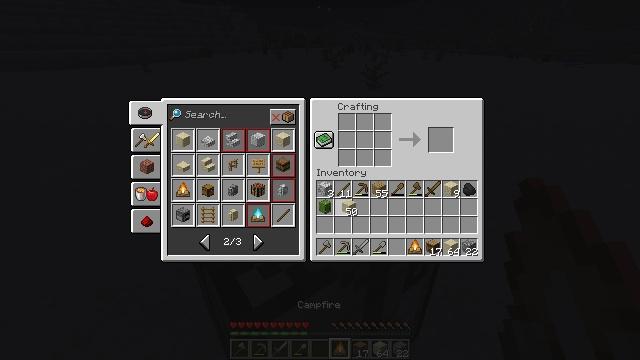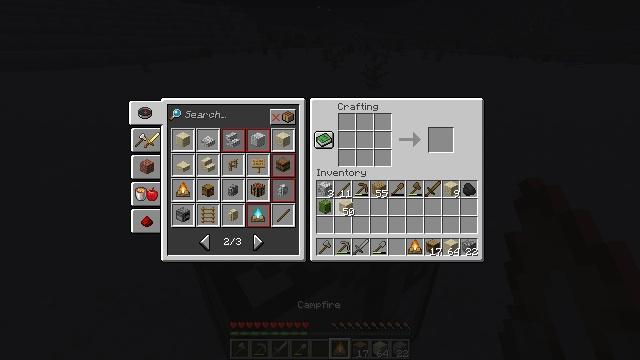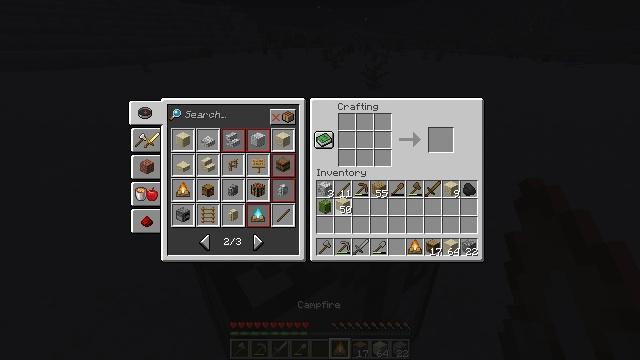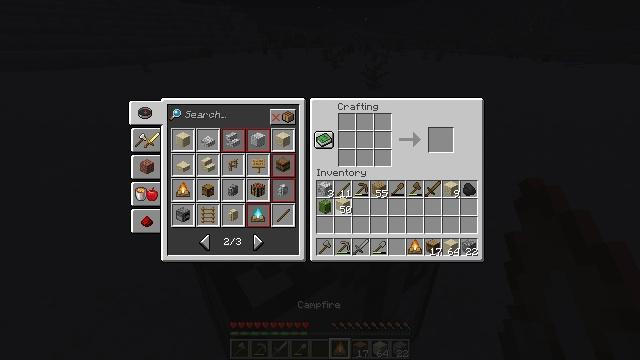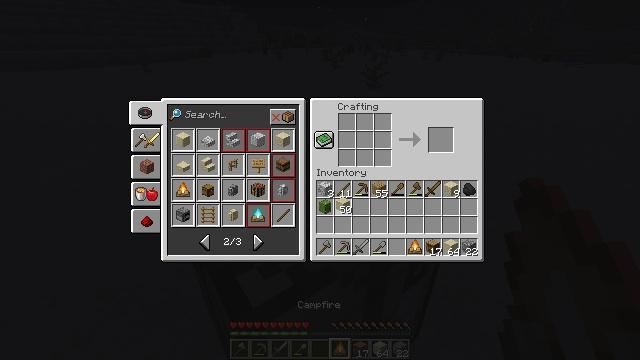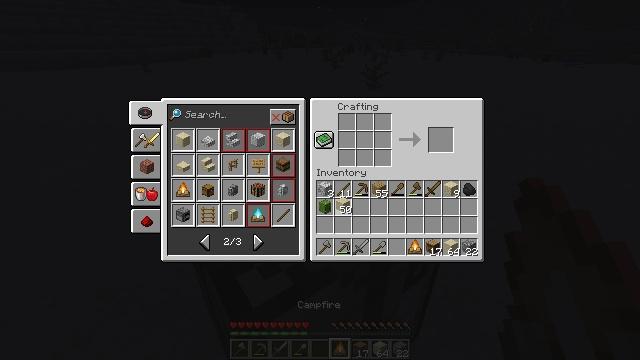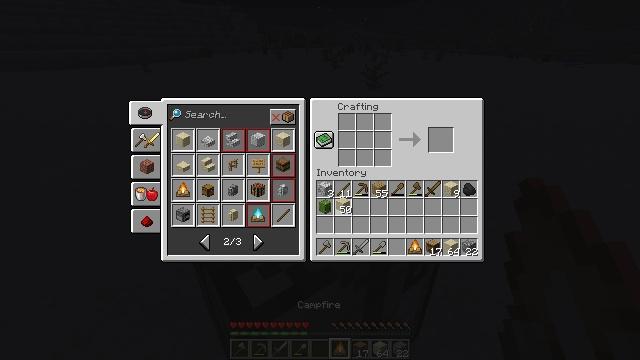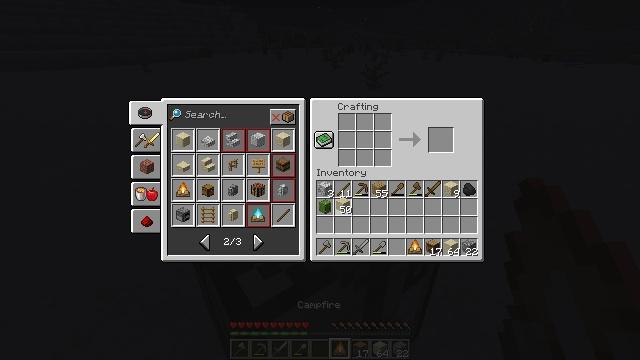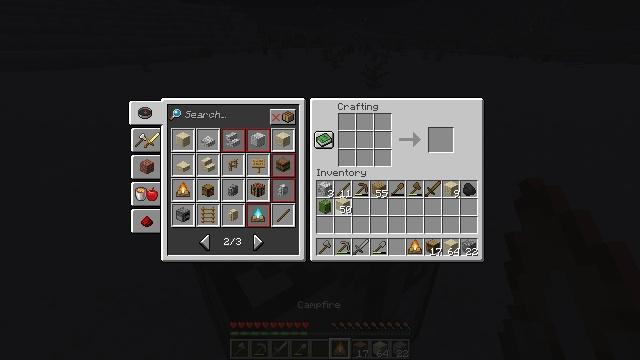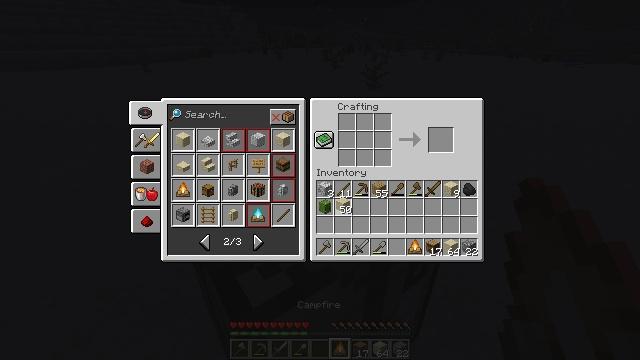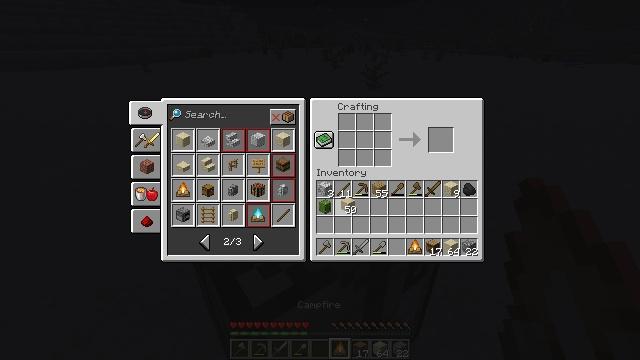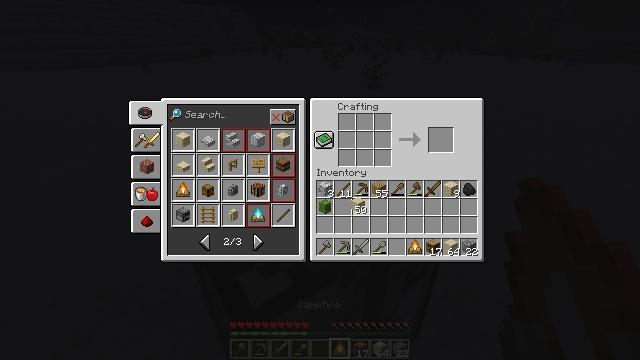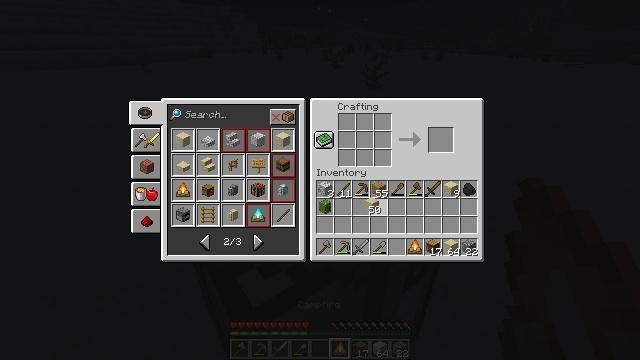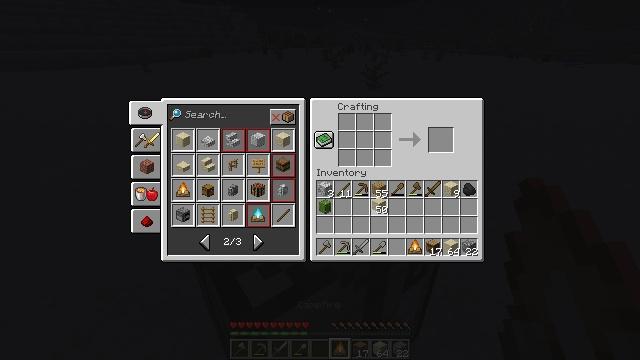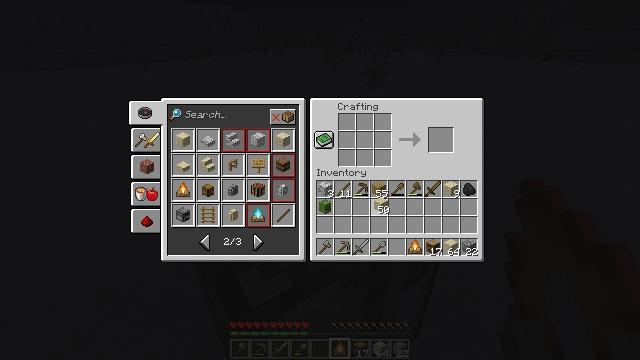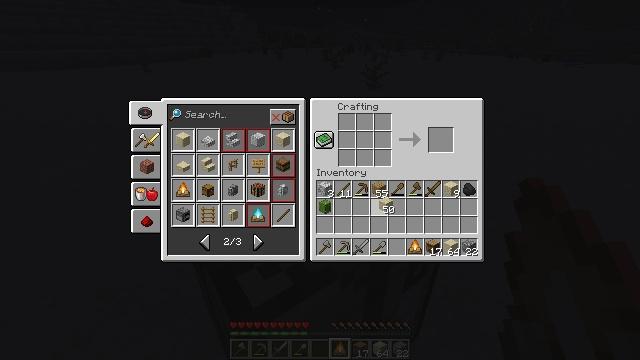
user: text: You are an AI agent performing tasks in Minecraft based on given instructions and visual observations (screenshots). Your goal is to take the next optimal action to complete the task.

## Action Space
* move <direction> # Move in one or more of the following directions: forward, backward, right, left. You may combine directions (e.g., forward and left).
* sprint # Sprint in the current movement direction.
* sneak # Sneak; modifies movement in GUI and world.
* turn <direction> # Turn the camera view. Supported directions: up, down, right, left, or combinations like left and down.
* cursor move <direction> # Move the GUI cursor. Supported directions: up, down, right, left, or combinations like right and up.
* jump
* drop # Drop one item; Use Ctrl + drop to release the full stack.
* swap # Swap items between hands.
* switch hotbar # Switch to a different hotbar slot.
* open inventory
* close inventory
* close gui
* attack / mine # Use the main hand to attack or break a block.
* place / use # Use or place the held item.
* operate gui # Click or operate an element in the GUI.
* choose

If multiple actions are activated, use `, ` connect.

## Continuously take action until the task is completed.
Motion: motion action
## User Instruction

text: drop campfire
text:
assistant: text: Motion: operate gui
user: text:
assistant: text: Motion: operate gui
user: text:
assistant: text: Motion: operate gui
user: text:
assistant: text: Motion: operate gui
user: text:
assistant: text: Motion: operate gui
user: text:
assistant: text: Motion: operate gui
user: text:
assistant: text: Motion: no_op
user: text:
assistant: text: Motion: no_op
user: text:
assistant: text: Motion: no_op
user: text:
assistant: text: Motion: no_op
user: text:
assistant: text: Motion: cursor move right
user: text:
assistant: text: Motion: cursor move right
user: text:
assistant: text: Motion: no_op
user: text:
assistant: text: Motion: no_op
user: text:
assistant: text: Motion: no_op
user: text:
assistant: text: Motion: cursor move right
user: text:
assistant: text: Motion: cursor move right
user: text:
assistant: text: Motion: no_op
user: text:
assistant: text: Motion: no_op
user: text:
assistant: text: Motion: cursor move left
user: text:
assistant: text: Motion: cursor move left
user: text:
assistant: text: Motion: cursor move left
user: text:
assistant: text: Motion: cursor move left
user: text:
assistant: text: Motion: cursor move left
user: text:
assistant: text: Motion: no_op
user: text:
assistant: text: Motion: no_op
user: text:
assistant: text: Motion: no_op
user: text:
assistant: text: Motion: no_op
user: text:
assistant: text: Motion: no_op
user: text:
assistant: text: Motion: no_op